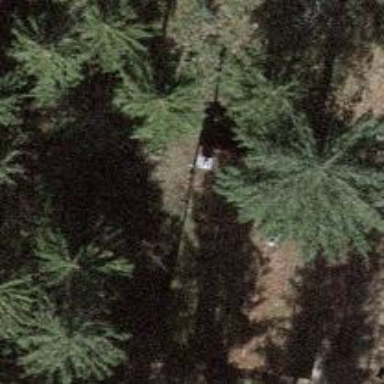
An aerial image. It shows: Shelter.